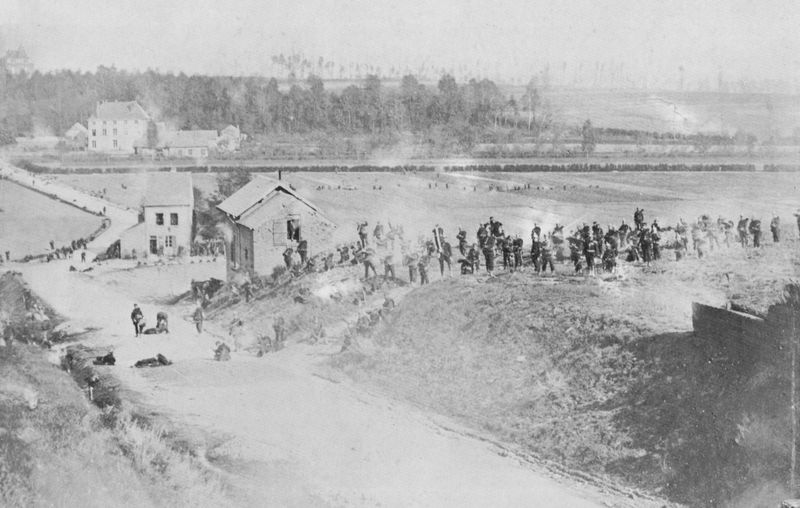
Titel: Deutsche Soldaten in der Umgebung von Sedan
Künstler: Felice A. Beato
Standort: Frankreich
Institution: Privatsammlung
Schlagwörter: baum, feuer, gruppe, himmel, kampf, mann, schatten, wasser, weiß, bäume, fluss, landschaft, menschen, fenster, grau, hell, männer, schwarz, strasse, tür, zeichnung, anlage, dach, gras, haus, weg, wiese, ansammlung, leute, mord, tod, tot, deich, feld, felder, gräser, horizont, häuser, hügel, natur, weite, büsche, kanal, rauch, sonne, publikum, wald, arbeit, kamin, kamine, pferde, liegen, ort, arbeiten, russland, hang, zug, mauer, schornsteine, wise, landstraße, bauernhof, hof, rast, gewalt, krieg, schlacht, soldaten, lciht, fallen, foto, fotografie, oben, photographie, ruine, scheune, linie, schwarzweiss, waffen, aufstand, tote, rennen, staub, treffen, armee, fenre, photo, flecken, gut, ross, leid, bleich, siedlung, graben, etagen, stellung, rösser, abzug, aufnahme, hasu, gefecht, schuß, menschn, furt, schützen, straßenbau, reparieren, kamp, verblichen, brant, rebellion, durchquerung, gefalen, stuaben, zuschaaer, rumult